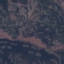
Label: HerbaceousVegetation